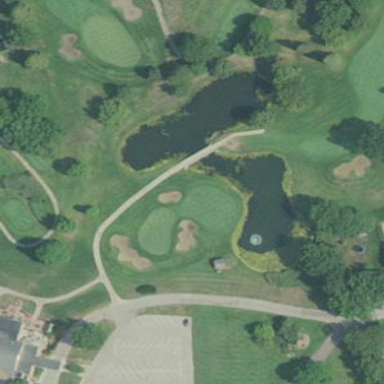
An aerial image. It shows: Water hazard on golf course.